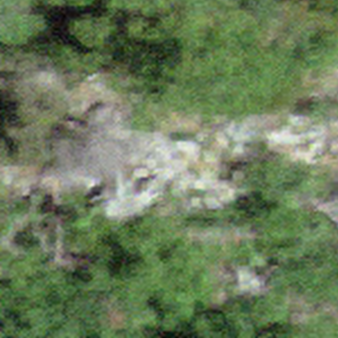
Label: other